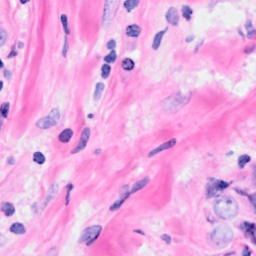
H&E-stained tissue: Breast